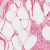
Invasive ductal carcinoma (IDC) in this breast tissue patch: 0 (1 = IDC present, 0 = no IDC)